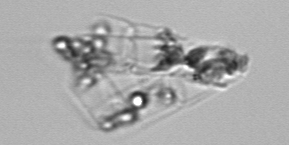
Label: Guinardia_delicatula_TAG_internal_parasite